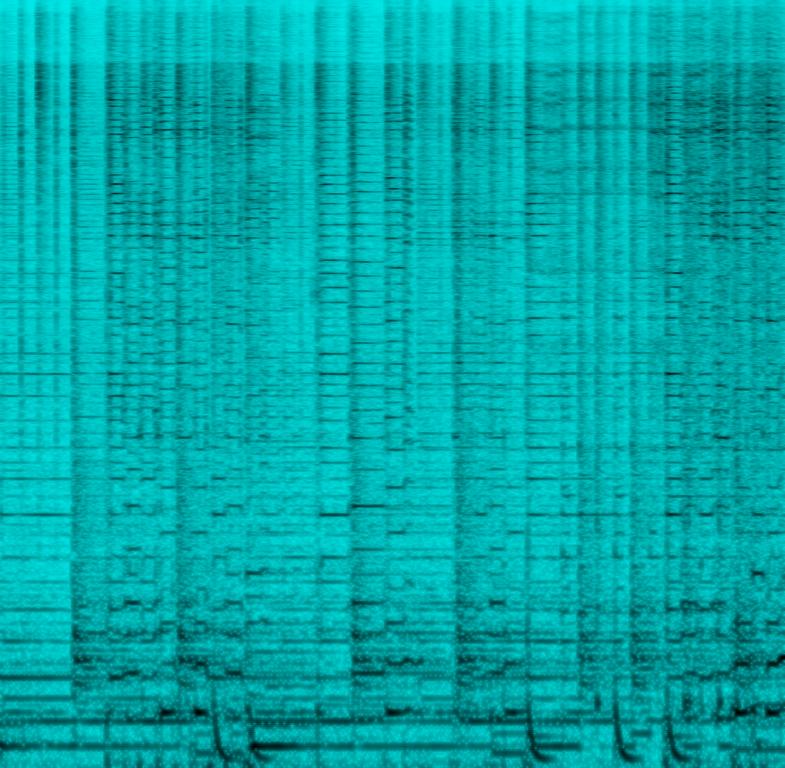
The Folk song features a passionately played sitar guitar, groovy bass and short offbeat accordion chords, followed by metallic percussive elements and punchy kick. The recording is a bit lower in quality due to loud clicky keys sounds. It sounds passionate and emotional.